Question: I'm putting together a simple UI that interacts with a SQL database. My problem is a UI problem, ever time a menustrip item is selected, it opens a new active window. How do I set this up to close the previous active window? I've tried using Form.Close();, but that just closes everything.

'''
private void addCampusToolStripMenuItem_Click(object sender, EventArgs e)
{
if_add_campus go = new if_add_campus();
go.Show();
}
private void addDepartmentToolStripMenuItem_Click(object sender, EventArgs e)
{
if_add_dept go = new if_add_dept();
go.Show();
}
private void addEmployeToolStripMenuItem_Click(object sender, EventArgs e)
{
if_add_employee go = new if_add_employee();
go.Show();
}
'''
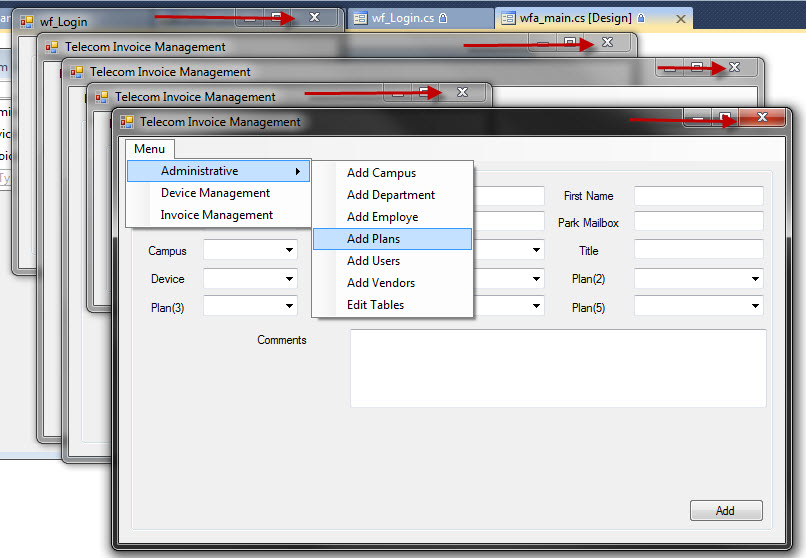
Answer: Just keep track of the last form you created in a variable:
'''
private Form lastForm;
private void showForm(Form frm) {
frm.FormClosed += (sender, ea) => {
if (object.ReferenceEquals(lastForm, sender)) lastForm = null;
};
frm.Show();
if (lastForm != null) lastForm.Close();
lastForm = frm;
}
'''
And use showForm() to display your forms:
'''
private void addCampusToolStripMenuItem_Click(object sender, EventArgs e)
{
showForm(new if_add_campus());
}
'''
Not tested, should be close.